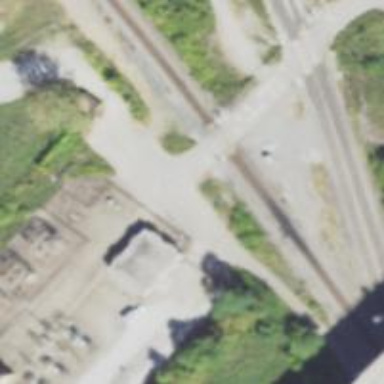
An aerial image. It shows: Level crossing along the railway.